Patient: sex M, age 72
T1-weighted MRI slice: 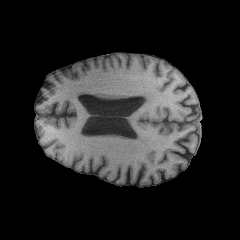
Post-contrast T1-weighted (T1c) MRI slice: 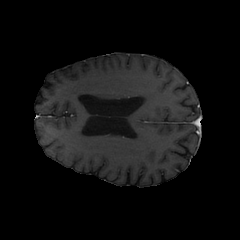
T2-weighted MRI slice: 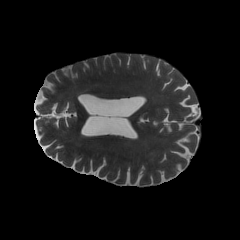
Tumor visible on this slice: no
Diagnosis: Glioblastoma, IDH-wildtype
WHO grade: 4